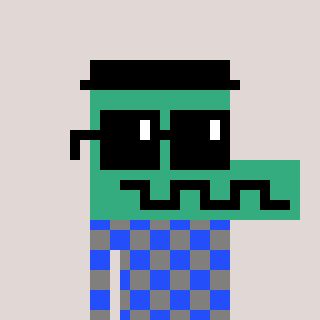
a pixel art character with square black sunglasses, a crocodile-shaped head and a bluegrey-colored body on a warm background